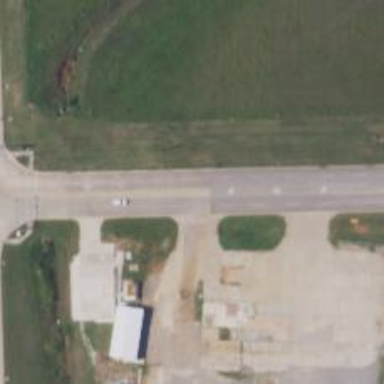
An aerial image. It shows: Secondary road with asphalt surface.